Question:
this is my stylesheet:
'''
QLineEdit#SearchBarEditBox {
background: white;
background-image: url(:/images/magnifyingGlass.png);
background-repeat: no-repeat;
background-position: 5px 5px;
}
'''
My Problem: "background-position" only receives "top/bottom/right/left" values. Any attempt to use a numerical absolute value results immediately in a "top center" justification for my image. Going crazy here....
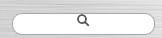
Answer: Qt stylesheets don't implement full CSS, you can only use 'center/top/left/bottom/right' for 'background-position'.
See <URL> in the .